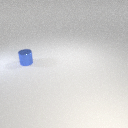
small blue metal cylinder